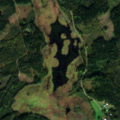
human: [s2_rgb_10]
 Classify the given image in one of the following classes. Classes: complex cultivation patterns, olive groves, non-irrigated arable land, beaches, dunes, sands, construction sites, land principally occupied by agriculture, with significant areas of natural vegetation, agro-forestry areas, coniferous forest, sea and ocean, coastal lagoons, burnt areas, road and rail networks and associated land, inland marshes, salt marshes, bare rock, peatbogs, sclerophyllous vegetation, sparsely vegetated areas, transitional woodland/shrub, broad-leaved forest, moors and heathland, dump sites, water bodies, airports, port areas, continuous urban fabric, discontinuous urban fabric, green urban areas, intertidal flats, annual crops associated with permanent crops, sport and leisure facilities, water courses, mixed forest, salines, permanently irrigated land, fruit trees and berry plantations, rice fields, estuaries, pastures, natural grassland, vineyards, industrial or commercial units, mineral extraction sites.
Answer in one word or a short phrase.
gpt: land principally occupied by agriculture, with significant areas of natural vegetation, coniferous forest, mixed forest, peatbogs